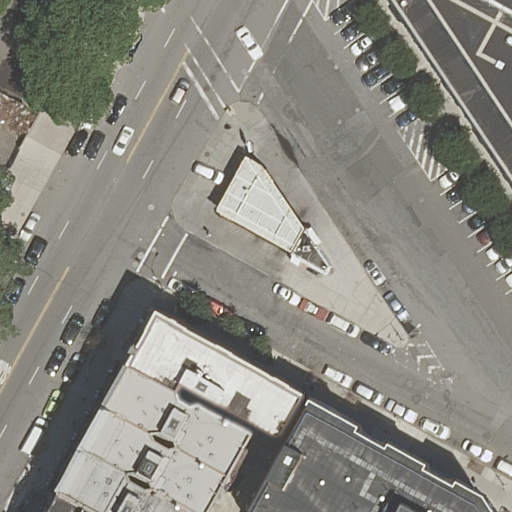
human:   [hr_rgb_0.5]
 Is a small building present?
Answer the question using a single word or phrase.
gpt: yes

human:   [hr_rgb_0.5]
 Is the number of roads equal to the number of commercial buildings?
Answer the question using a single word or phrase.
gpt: no

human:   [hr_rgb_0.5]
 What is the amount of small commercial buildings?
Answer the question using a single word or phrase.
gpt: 0

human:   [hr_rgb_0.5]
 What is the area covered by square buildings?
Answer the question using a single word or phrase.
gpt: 0m2

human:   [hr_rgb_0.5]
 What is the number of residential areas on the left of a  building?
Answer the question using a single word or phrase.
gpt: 1

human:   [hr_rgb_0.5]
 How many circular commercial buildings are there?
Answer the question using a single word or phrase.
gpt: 0

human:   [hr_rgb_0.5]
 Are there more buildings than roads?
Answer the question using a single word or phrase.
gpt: yes

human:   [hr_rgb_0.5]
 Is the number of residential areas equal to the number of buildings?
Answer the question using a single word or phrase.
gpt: no

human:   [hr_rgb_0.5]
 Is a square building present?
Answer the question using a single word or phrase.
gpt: no

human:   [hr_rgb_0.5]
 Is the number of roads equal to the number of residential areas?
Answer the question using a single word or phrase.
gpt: no

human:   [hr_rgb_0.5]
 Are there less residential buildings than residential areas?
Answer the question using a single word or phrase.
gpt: no

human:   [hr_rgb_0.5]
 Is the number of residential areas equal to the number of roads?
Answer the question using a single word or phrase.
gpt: no

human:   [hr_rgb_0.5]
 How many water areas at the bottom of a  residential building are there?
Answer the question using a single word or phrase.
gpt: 0

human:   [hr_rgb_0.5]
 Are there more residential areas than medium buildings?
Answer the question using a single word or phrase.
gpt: no

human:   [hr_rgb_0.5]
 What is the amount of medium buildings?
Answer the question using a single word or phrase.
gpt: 5

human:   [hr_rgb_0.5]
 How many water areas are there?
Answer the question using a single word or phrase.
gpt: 0

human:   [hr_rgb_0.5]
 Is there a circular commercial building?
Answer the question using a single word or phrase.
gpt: no

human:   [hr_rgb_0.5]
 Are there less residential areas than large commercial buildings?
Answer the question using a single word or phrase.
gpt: no

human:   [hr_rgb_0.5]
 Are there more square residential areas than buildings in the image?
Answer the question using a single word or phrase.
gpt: no

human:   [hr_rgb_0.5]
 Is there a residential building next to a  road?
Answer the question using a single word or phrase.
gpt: yes

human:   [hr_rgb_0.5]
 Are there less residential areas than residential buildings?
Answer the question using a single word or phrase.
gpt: yes

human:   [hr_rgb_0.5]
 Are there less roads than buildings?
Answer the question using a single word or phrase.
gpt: yes

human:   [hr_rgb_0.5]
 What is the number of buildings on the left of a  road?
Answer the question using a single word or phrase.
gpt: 7

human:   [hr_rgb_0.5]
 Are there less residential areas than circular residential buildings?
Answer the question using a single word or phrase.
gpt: no

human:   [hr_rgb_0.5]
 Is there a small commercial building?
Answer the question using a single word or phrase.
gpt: no

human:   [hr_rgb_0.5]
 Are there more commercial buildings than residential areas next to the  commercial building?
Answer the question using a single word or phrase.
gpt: no

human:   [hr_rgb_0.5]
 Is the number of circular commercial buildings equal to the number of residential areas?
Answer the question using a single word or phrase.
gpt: no

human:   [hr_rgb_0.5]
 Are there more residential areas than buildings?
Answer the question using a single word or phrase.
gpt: no

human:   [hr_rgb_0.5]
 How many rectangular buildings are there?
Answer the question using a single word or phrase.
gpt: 5

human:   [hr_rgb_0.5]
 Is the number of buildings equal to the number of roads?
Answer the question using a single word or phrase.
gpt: no

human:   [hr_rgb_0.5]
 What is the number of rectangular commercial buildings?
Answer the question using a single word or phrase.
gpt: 1

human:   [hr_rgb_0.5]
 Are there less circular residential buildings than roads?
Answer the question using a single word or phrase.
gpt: yes

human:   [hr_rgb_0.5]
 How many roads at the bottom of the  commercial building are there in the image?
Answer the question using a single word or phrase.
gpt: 2

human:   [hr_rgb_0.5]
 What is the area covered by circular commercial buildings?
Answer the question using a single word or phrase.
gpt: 0m2

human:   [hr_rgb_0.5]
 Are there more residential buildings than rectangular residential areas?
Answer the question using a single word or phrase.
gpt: yes

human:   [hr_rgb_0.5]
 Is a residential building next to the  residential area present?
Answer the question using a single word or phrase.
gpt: yes